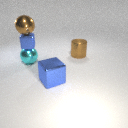
small blue metal cube above large cyan metal sphere